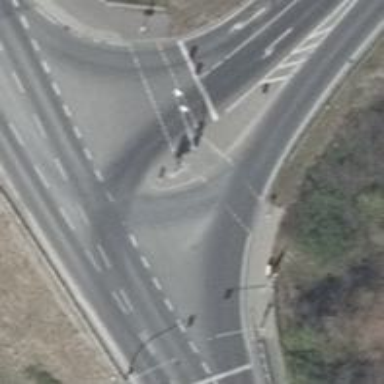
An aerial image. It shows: Crossing with traffic signals.